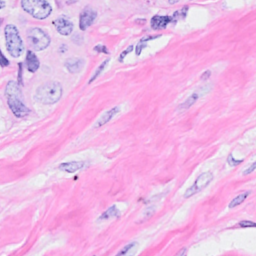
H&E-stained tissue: Breast